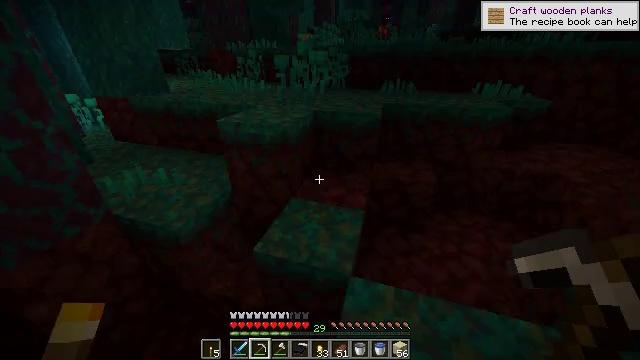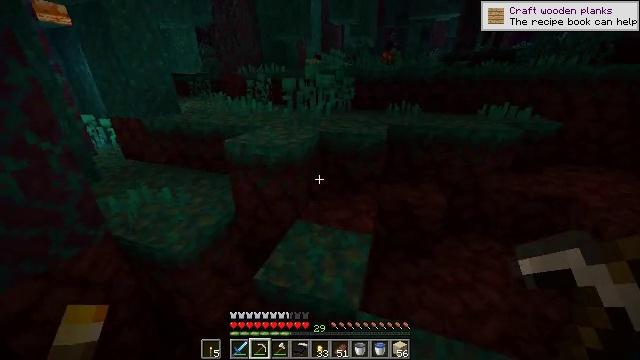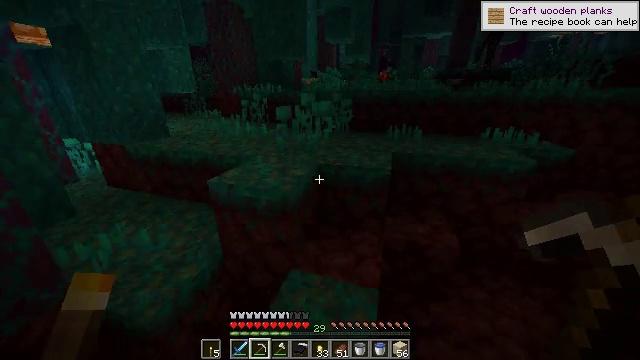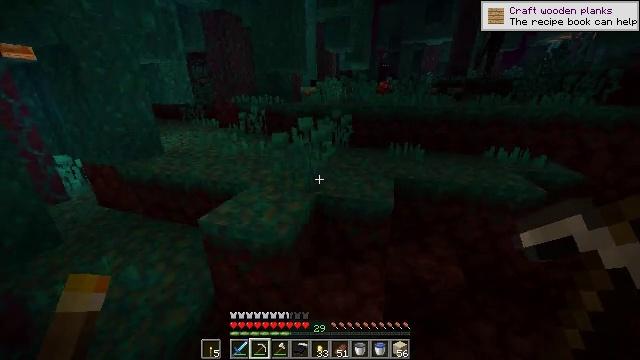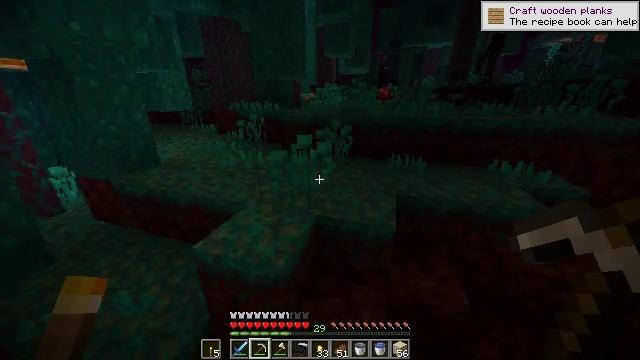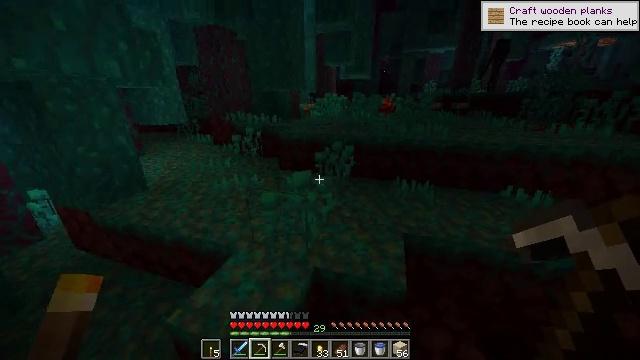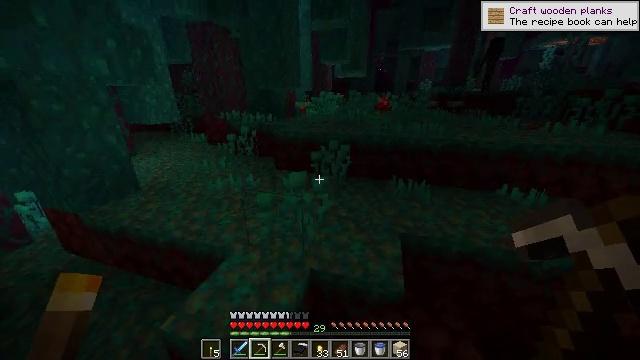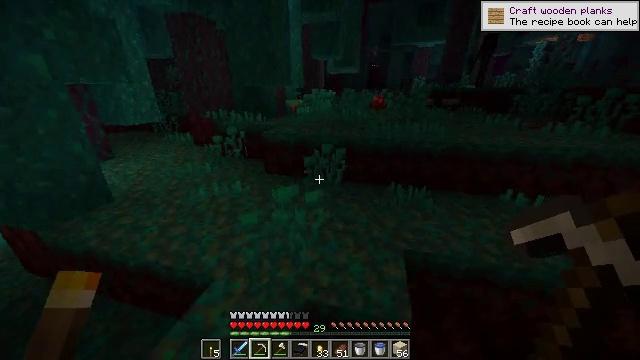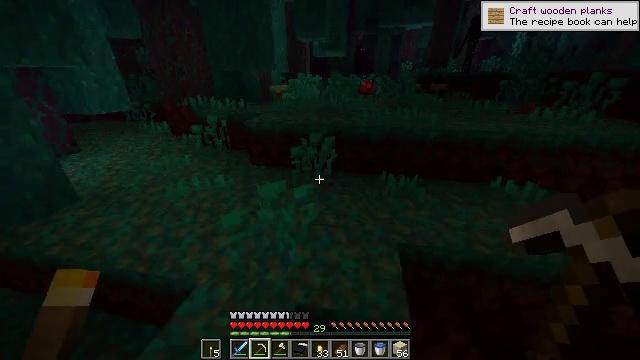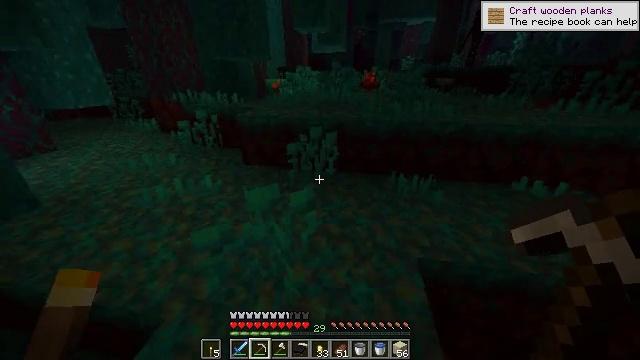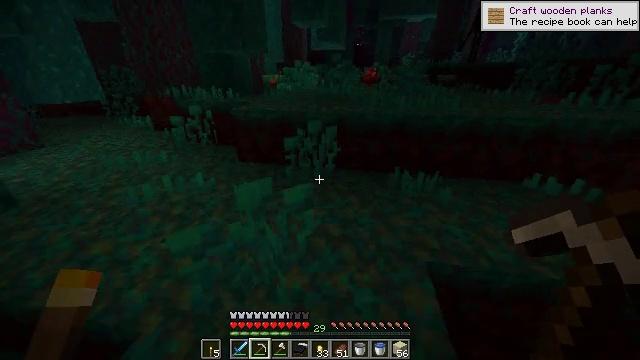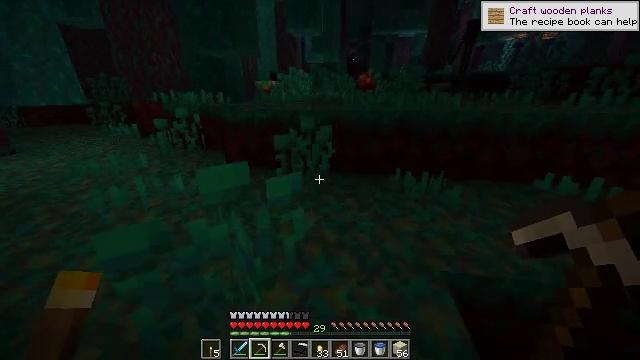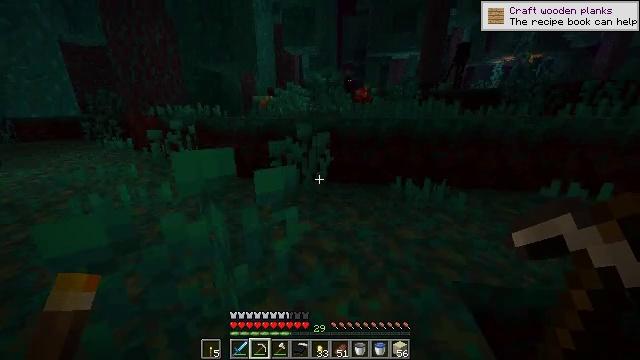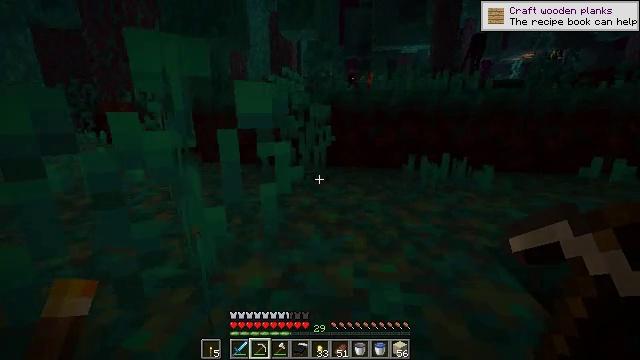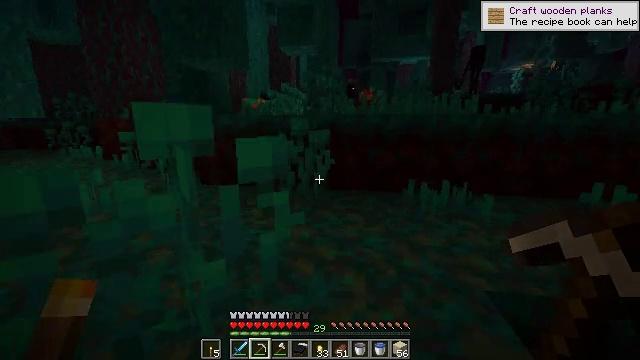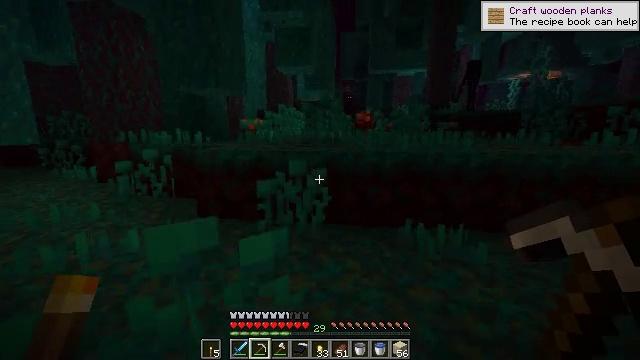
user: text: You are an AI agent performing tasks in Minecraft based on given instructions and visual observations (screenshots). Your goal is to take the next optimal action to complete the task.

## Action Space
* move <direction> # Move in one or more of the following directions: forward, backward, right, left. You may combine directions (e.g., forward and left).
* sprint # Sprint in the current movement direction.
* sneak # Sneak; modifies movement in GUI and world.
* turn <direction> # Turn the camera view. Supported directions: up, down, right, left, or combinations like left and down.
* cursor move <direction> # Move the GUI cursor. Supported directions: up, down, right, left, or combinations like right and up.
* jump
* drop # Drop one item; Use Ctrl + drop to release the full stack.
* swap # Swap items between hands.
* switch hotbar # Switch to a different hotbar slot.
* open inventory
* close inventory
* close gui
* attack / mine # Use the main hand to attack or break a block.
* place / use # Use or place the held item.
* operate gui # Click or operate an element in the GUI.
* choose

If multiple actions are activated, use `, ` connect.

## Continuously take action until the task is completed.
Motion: motion action
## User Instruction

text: Dig up the nether quartz ore.
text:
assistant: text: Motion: move forward, sprint, turn left and up
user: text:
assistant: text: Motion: move forward, sprint, turn up, jump
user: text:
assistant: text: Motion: move forward, sprint, jump
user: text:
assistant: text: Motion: move forward, sprint, jump
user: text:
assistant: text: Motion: move forward, sprint, jump
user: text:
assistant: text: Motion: move forward, sprint, turn right, jump
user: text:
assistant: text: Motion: move forward, sprint, turn right and down, jump
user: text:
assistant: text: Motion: move forward, sprint, turn right and down, jump
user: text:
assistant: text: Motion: move forward, sprint, jump
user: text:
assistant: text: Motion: move forward, sprint, jump
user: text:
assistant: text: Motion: move forward, sprint, turn right and up, jump
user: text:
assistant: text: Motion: move forward, sprint, turn up, jump
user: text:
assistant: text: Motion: move forward, sprint, turn up, jump
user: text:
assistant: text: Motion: move forward, sprint, turn up, jump
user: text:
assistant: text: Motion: move forward, sprint, turn up, jump
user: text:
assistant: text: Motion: move forward, sprint, turn right and up, jump
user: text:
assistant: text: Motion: move forward, sprint, turn right and up, jump
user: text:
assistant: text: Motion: move forward, sprint, jump
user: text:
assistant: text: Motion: move forward, sprint, jump
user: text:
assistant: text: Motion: move forward, sprint
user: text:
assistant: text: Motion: move forward, sprint, turn right
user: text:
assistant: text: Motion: move forward, sprint, turn right
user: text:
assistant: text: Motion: move forward, sprint, turn right
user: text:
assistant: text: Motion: move forward, sprint, turn right
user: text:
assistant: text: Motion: move forward, sprint, jump
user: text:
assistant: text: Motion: move forward, sprint, jump
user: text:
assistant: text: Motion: move forward, sprint, jump
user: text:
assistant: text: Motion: move forward, sprint, jump
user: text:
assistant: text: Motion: move forward, sprint, jump
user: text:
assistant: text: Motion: move forward and move right, sprint, turn right and down, jump